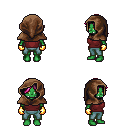
a pixel art fantasy rpg character, female body template, orc, green skin, maroon sleeveless shirt, teal pants, pink loose hair, cloth hood, gold gloves, four views (front, back, left, right), 2x2 character sprite sheet, small pixel art, hard edges, no anti-aliasing